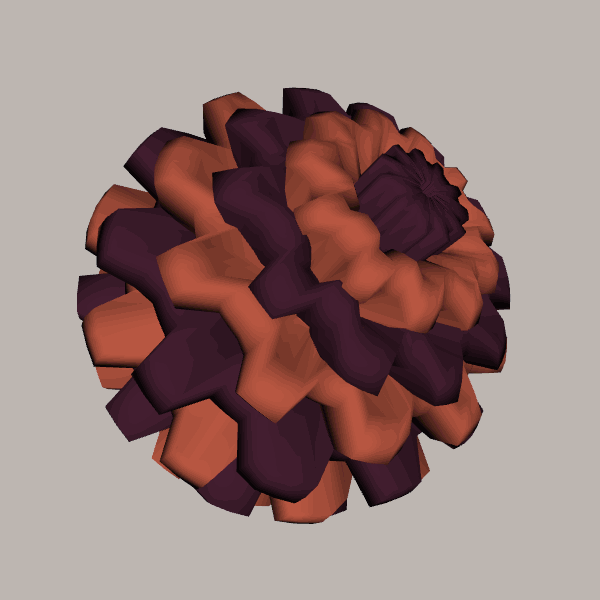
Background: light